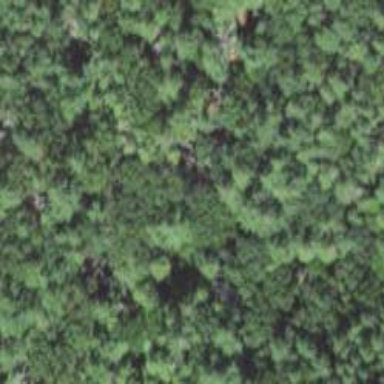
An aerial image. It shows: Mixed leaf woodland.